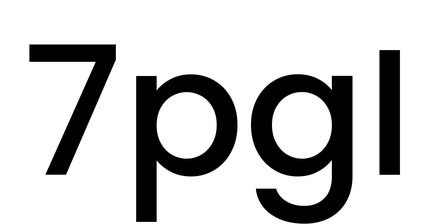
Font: Poppins-Medium